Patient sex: F
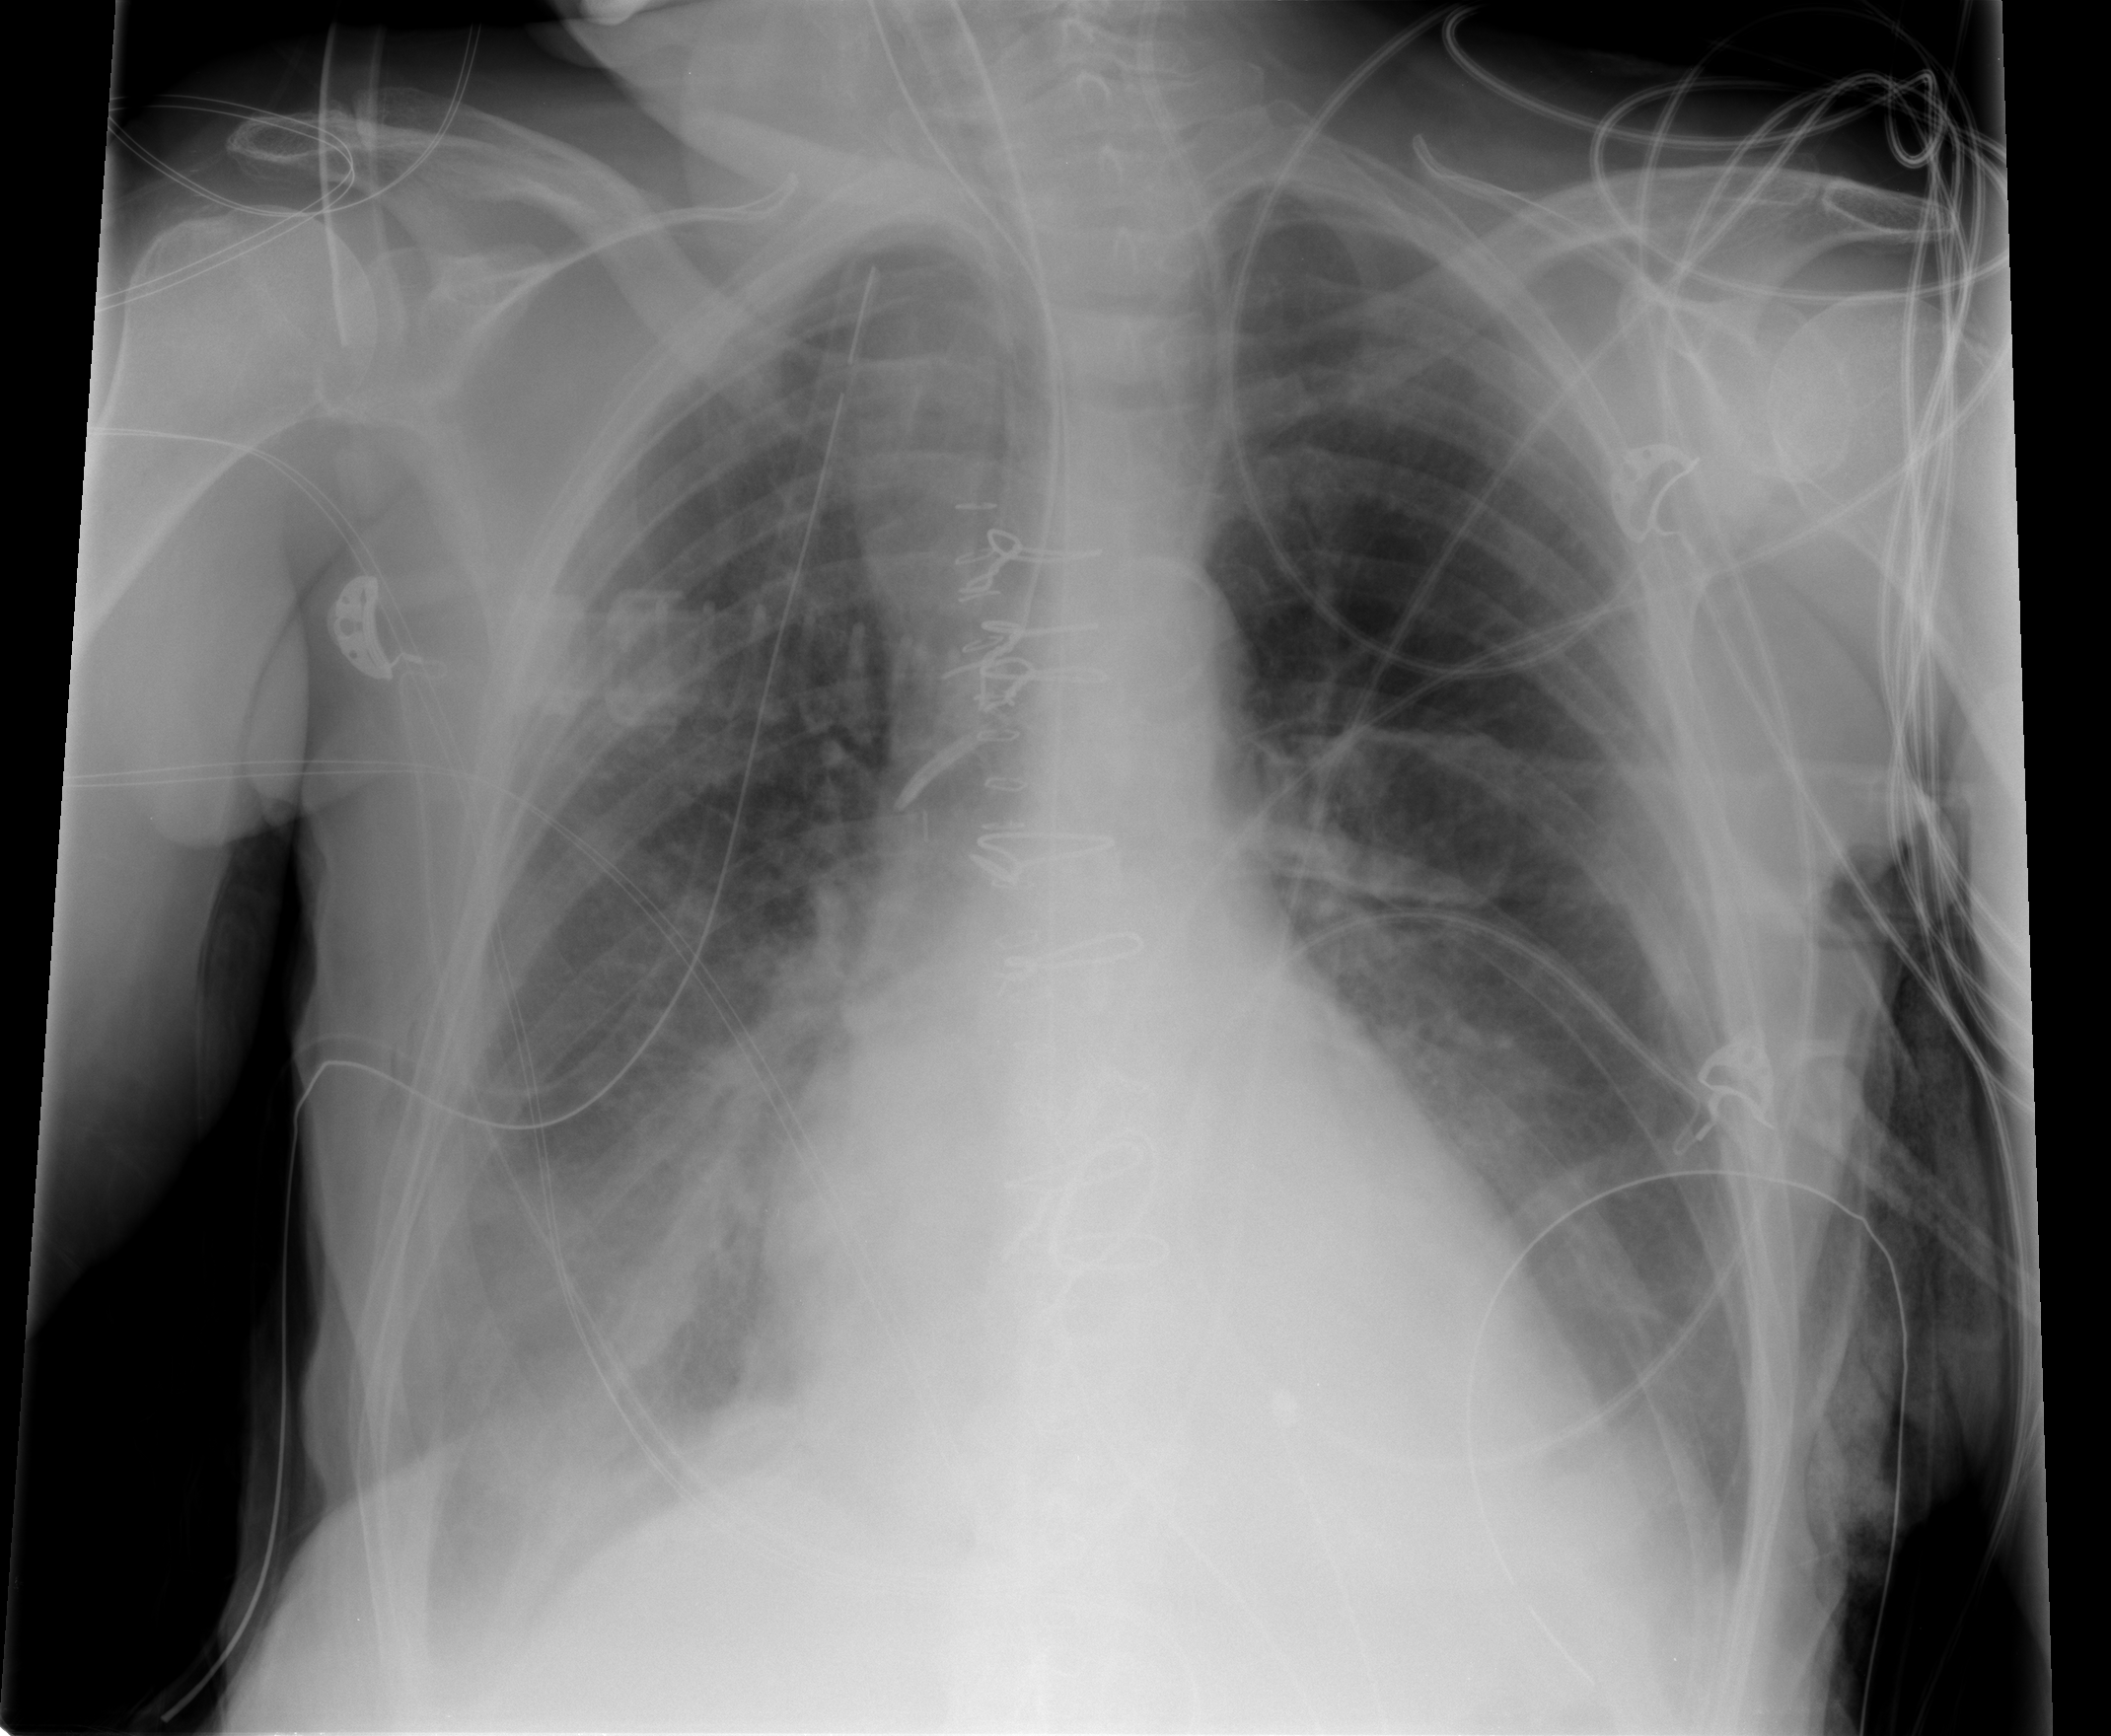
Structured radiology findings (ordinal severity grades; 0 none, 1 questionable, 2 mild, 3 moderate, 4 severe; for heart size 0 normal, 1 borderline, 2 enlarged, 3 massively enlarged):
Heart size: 2
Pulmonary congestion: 2
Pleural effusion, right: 2
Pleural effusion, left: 2
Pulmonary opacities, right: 3
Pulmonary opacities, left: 2
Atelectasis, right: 3
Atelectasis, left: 2